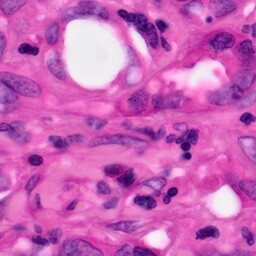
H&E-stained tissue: Pancreatic